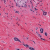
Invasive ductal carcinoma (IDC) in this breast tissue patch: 0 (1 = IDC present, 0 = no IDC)